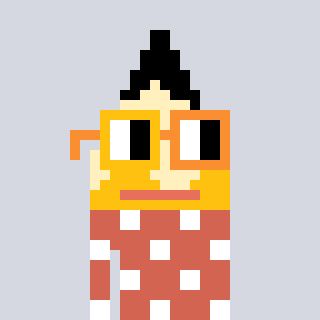
a pixel art character with square yellow and orange glasses, a pencil-shaped head and a peachy-colored body on a cool background